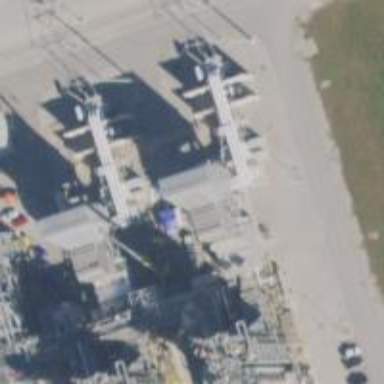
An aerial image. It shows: Gas turbine power generator.